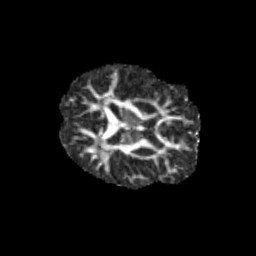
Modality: FA
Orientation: axial
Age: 10
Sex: male
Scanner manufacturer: siemens
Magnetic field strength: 3 T
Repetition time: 3.8 s
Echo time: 0.07 s